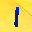
Label: 1